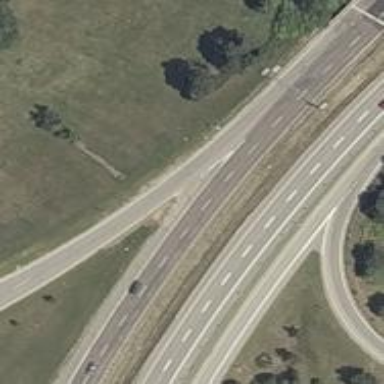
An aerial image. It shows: Asphalt motorway link.